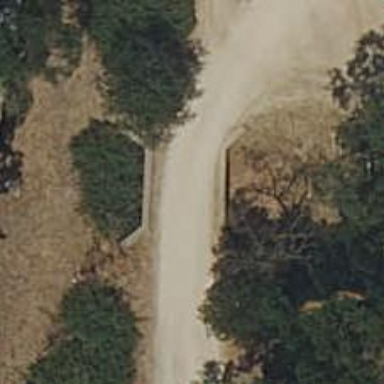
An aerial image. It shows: Footway with compacted grade 2 tracktype.